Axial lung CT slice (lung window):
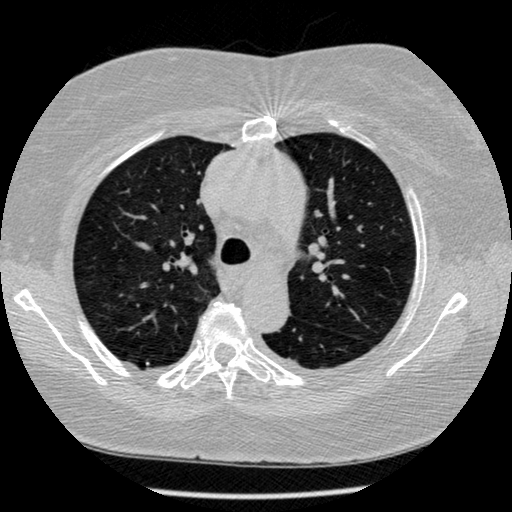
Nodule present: no